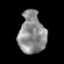
Tissue: prostate
Cell type: Epithelial cells
Senescence score: 0.3279
Nuclear area (px): 1082
Mean DAPI intensity: 139.937